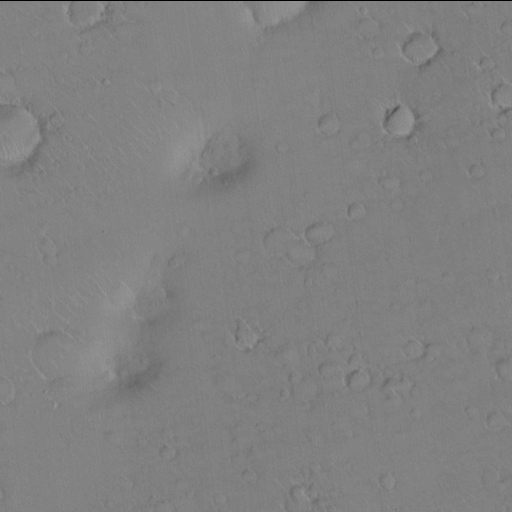
Classes present: Background, Cone